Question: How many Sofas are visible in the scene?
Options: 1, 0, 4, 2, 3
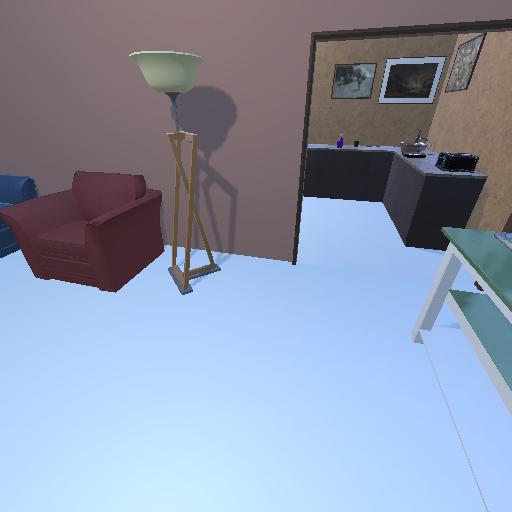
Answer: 1